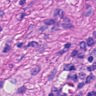
Metastatic tissue present: no